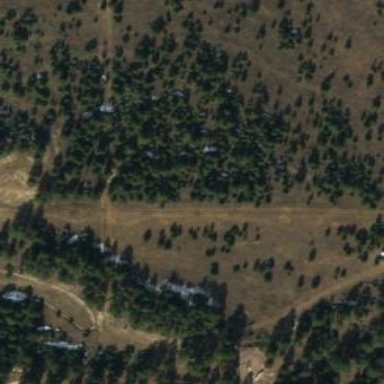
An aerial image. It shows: Evergreen needle-leaved woodland.